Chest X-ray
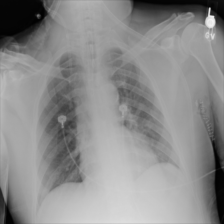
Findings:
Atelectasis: negative
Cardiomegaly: negative
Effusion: negative
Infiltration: negative
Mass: negative
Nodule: negative
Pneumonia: negative
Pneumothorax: negative
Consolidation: negative
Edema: negative
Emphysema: negative
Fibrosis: negative
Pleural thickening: negative
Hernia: negative